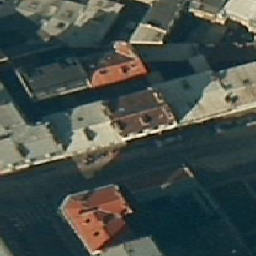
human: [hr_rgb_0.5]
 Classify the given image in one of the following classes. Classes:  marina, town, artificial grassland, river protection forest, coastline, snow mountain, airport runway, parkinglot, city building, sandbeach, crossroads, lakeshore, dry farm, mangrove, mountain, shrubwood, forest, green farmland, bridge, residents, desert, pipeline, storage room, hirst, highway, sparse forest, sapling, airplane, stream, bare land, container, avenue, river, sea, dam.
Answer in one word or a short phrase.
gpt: city building